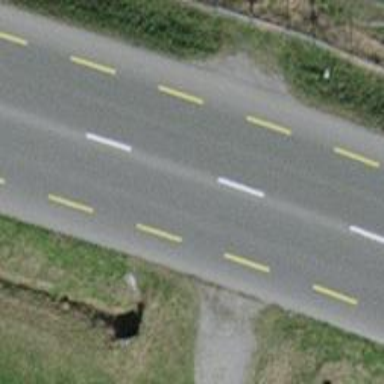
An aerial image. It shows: Primary highway with asphalt surface and designated cycle lane.